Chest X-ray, AP view. Patient: 58 years old, sex M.
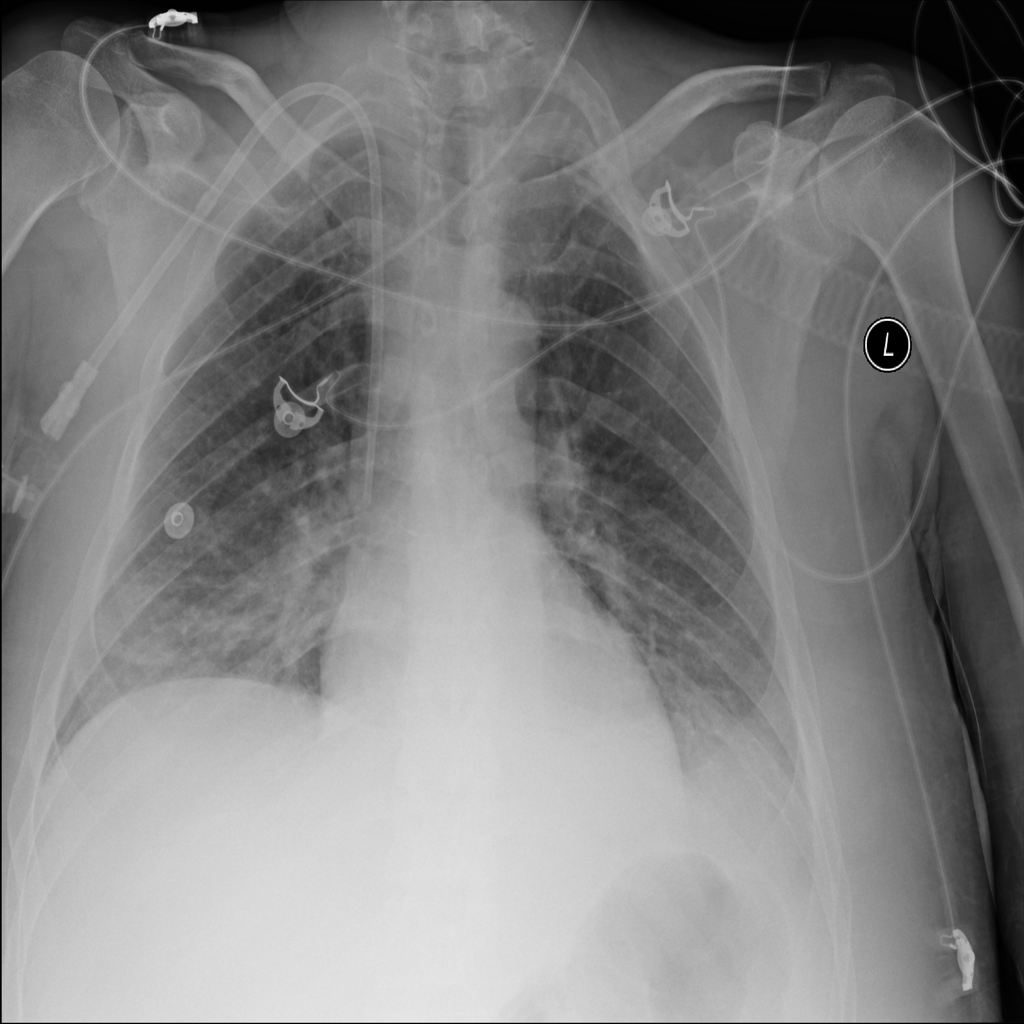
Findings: Infiltration